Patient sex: M
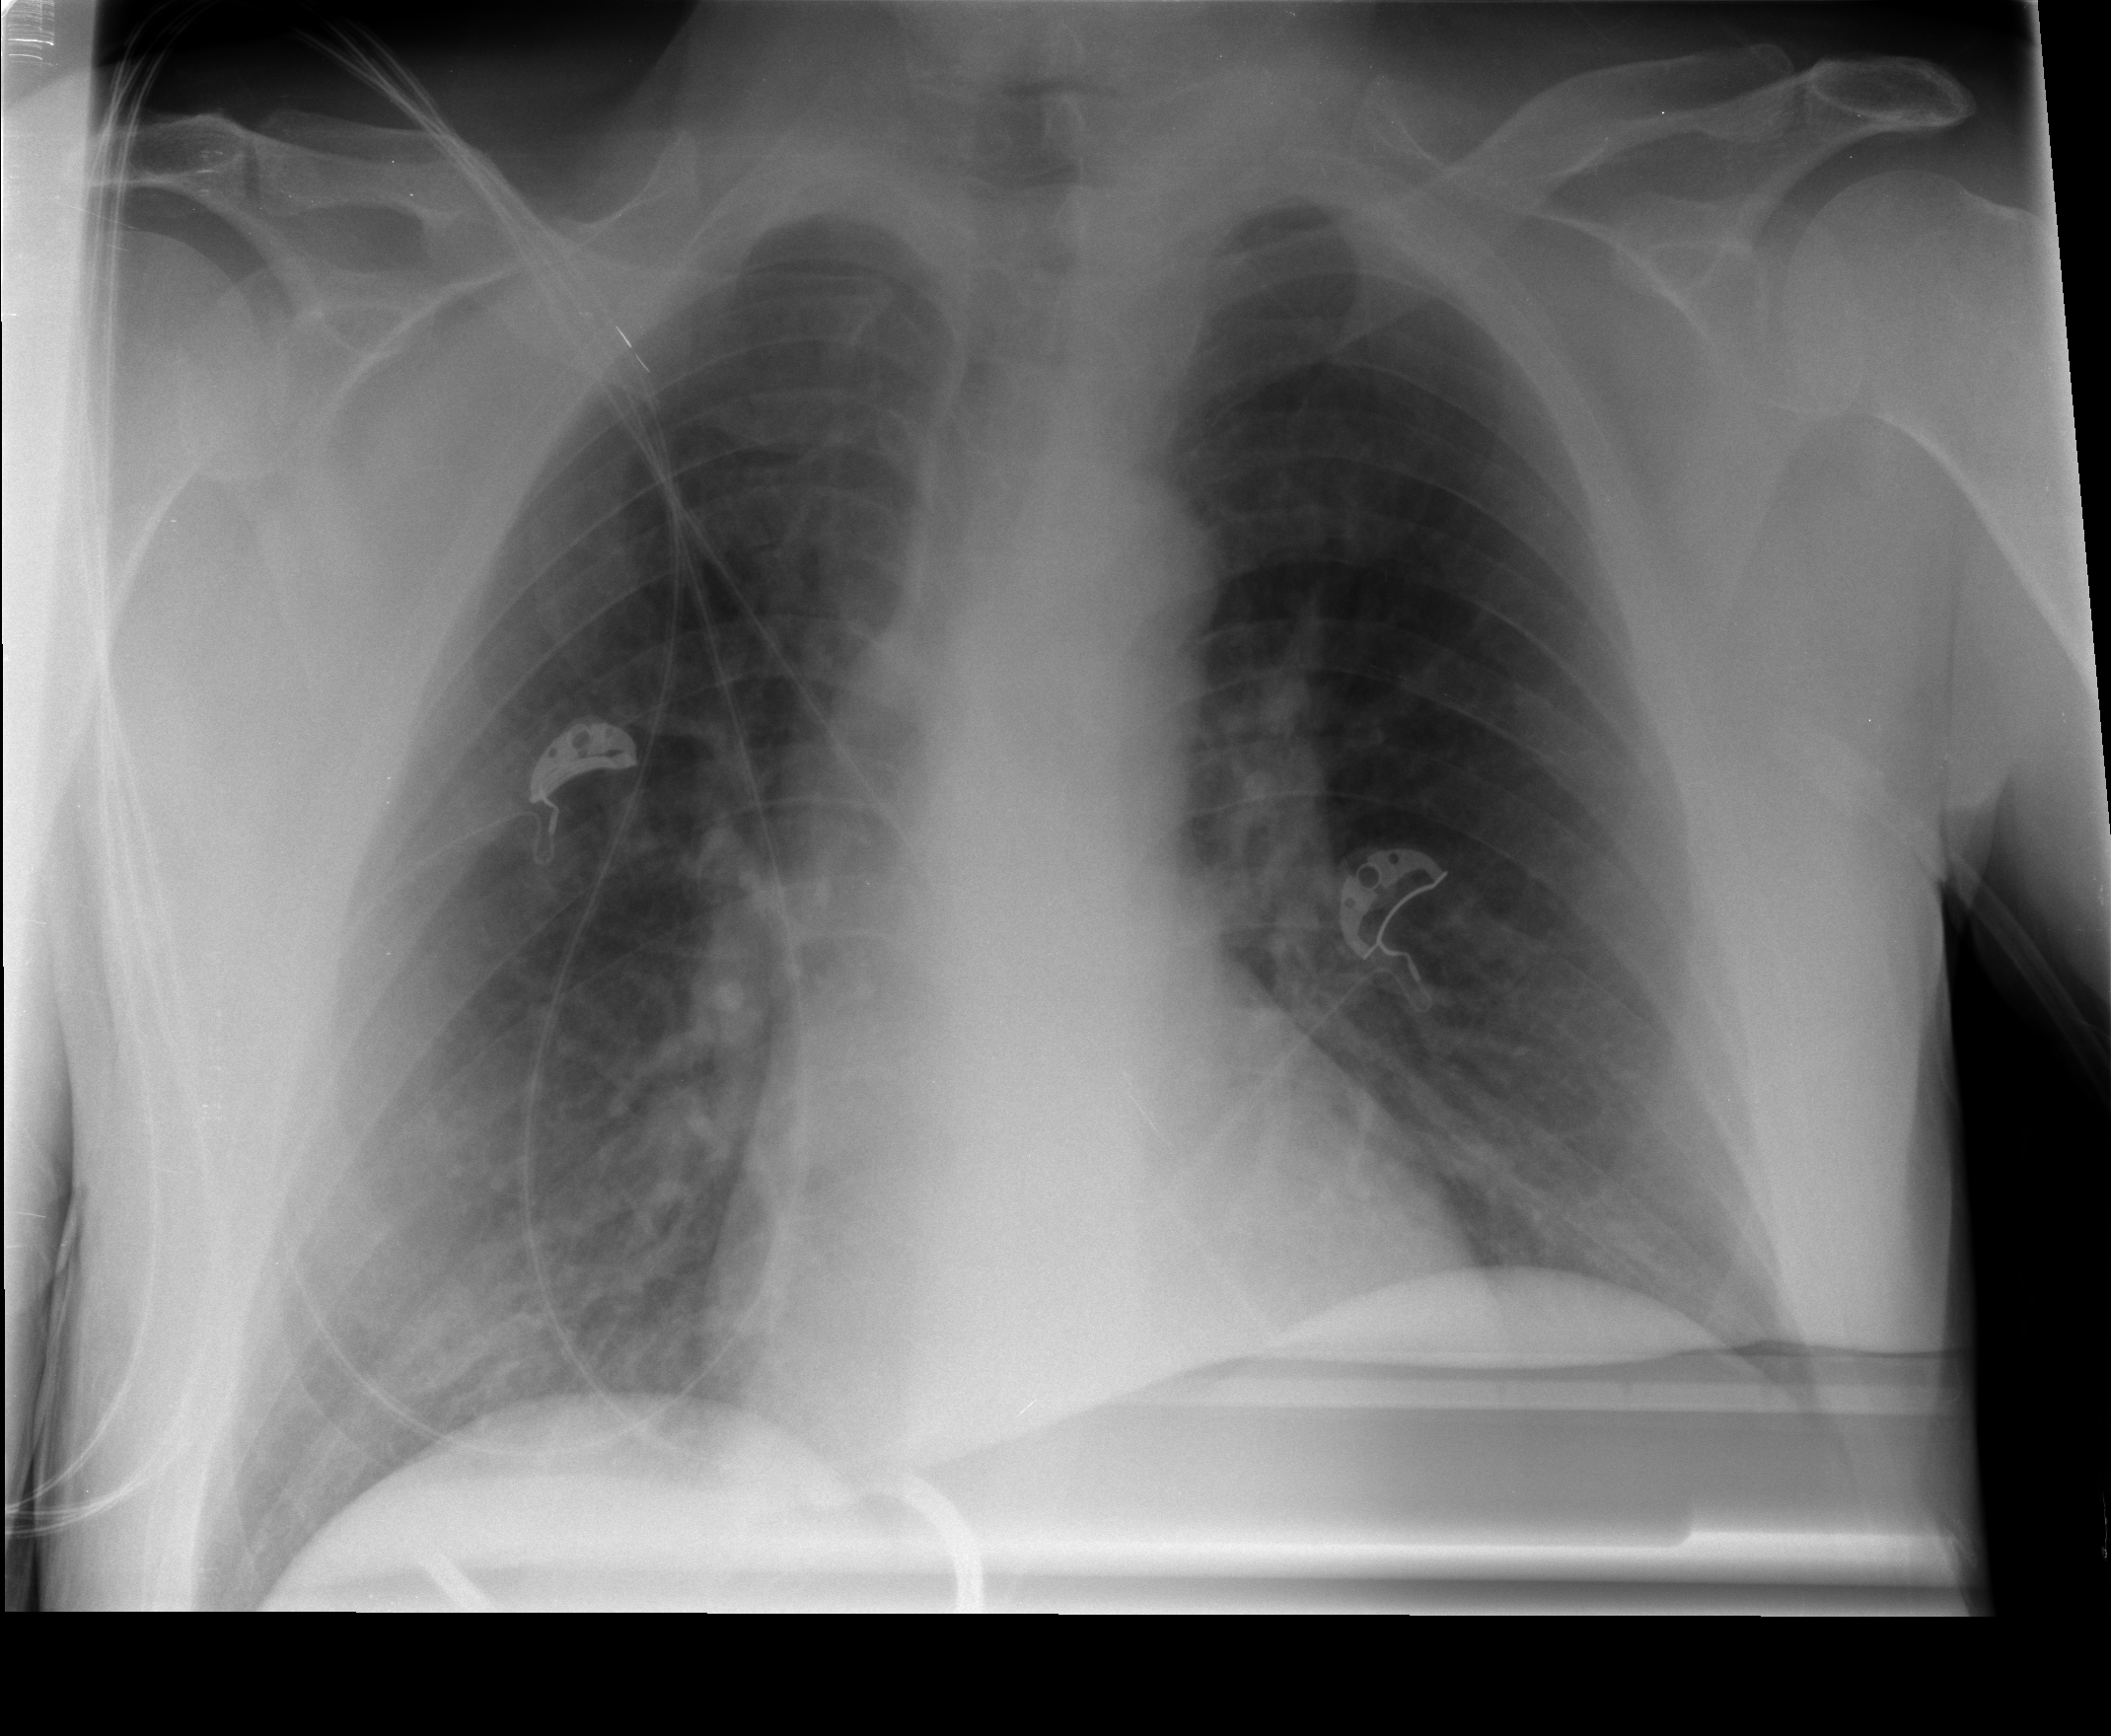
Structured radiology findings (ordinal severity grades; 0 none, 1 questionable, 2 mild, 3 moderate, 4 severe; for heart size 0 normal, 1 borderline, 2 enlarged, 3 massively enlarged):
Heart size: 0
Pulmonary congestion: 2
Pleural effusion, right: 0
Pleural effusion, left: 0
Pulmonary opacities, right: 0
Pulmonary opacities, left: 0
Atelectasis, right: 0
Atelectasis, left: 0